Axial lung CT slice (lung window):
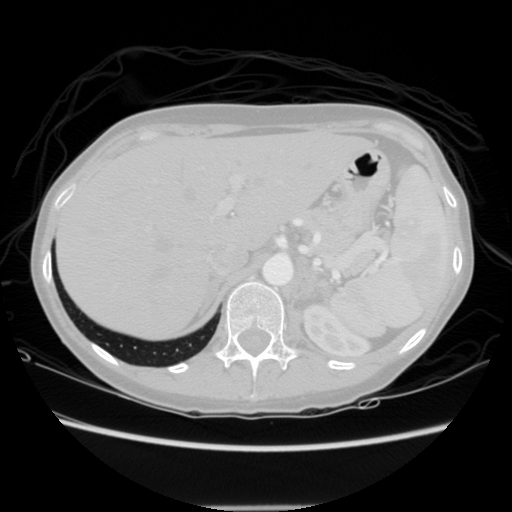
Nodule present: no